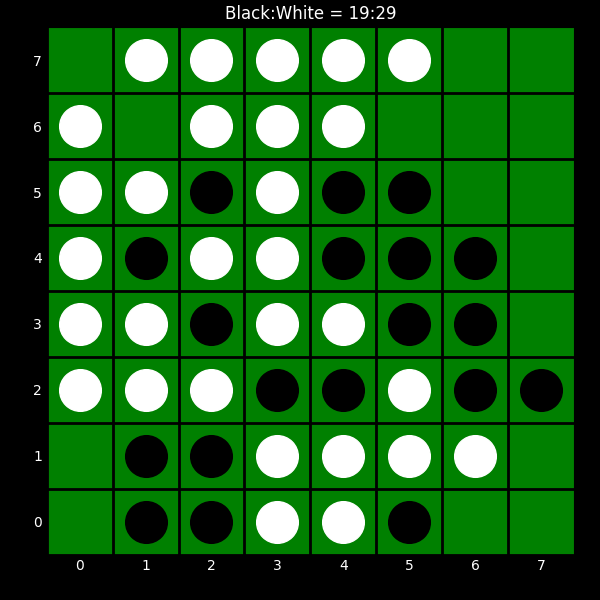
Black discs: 19
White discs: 29